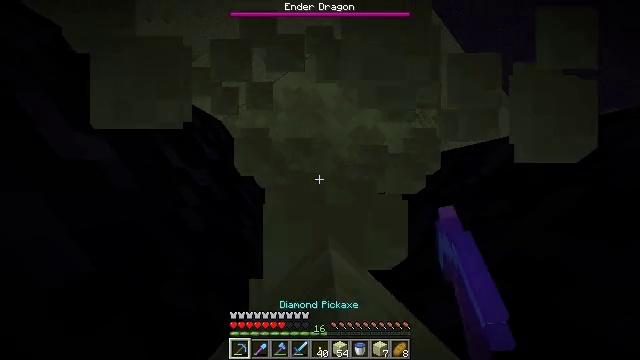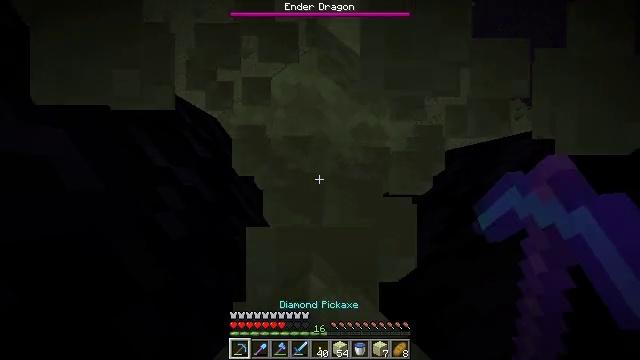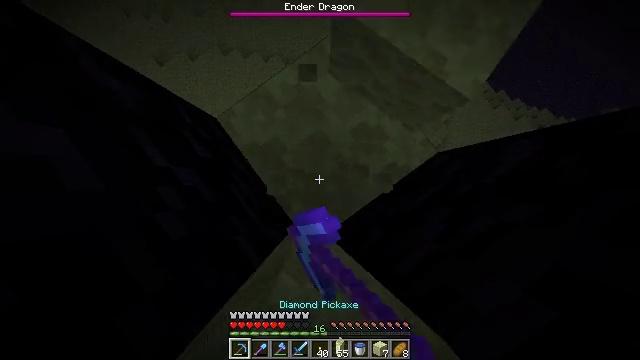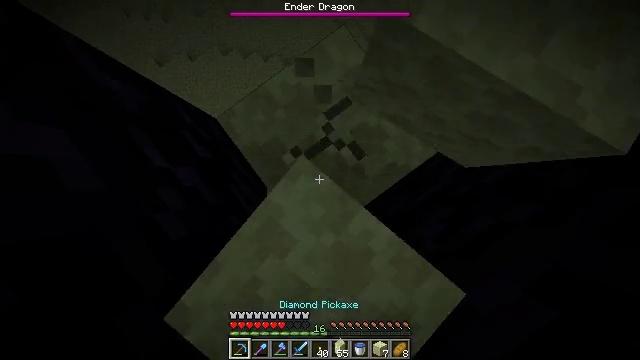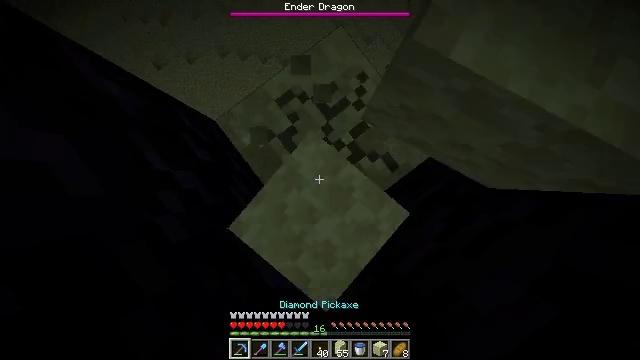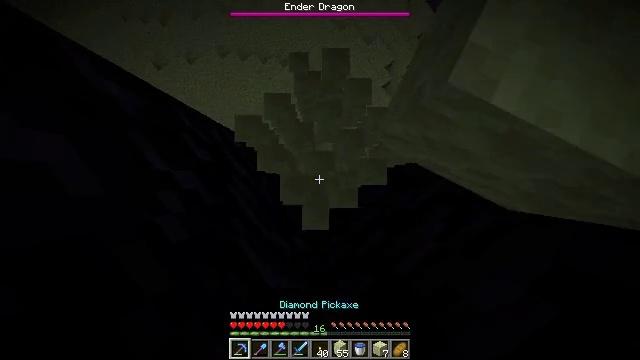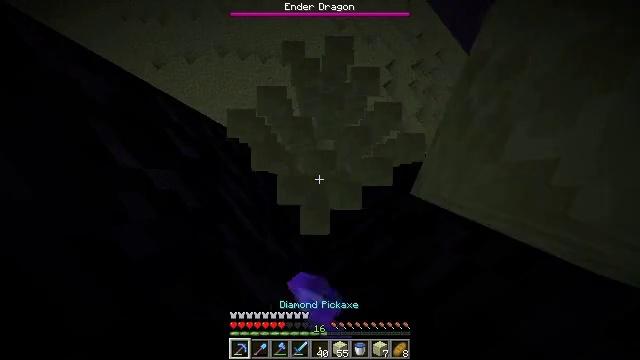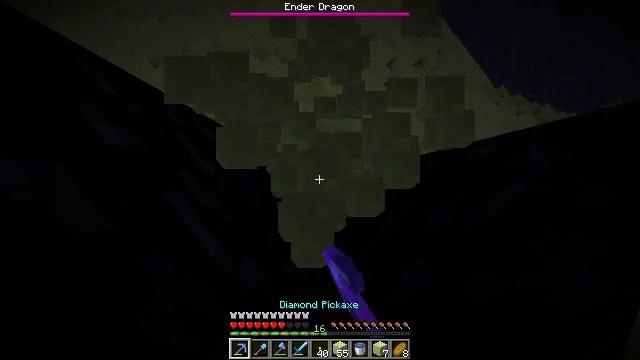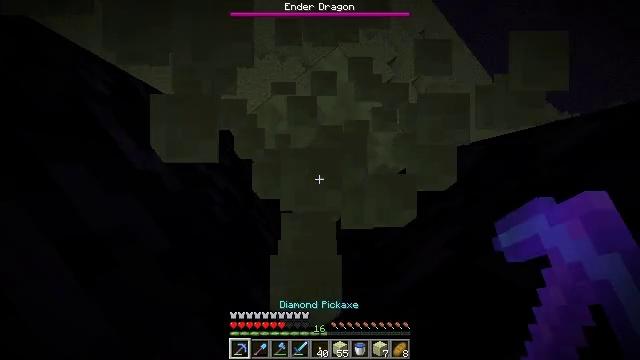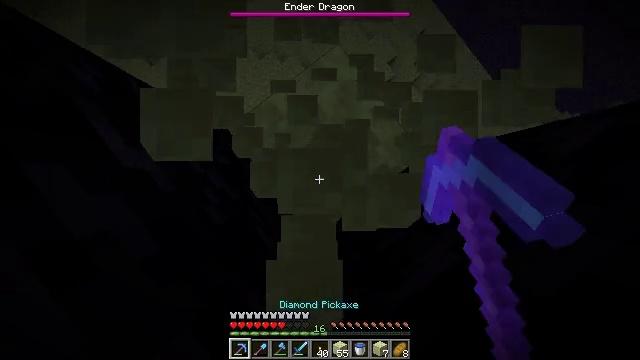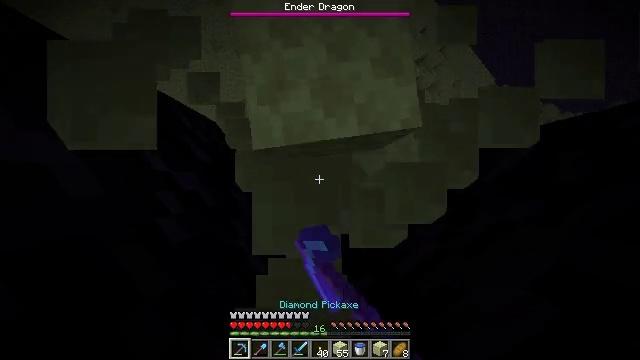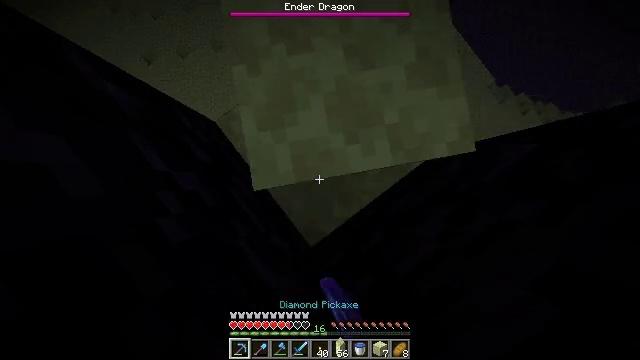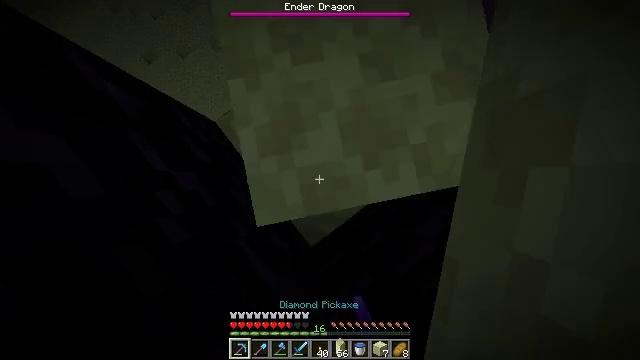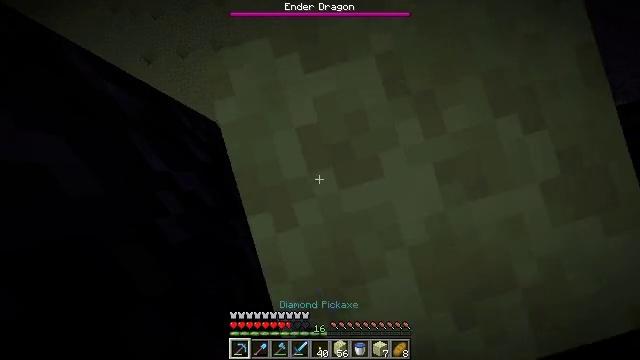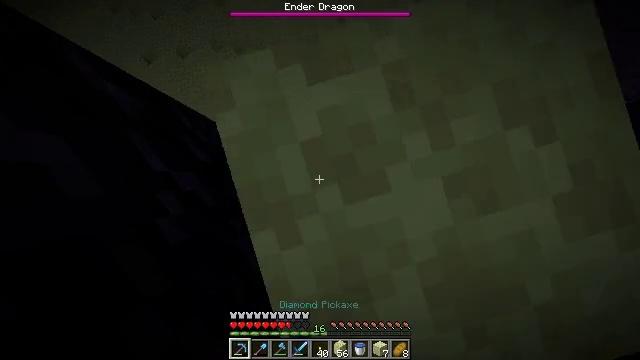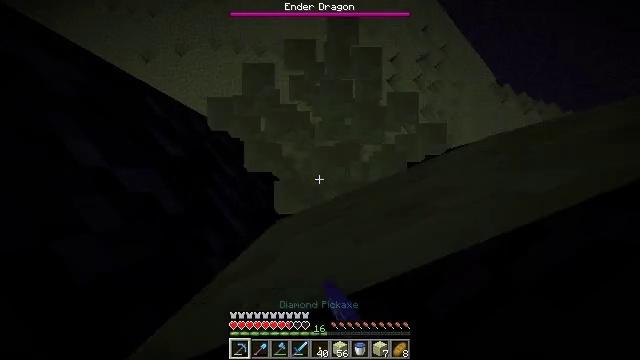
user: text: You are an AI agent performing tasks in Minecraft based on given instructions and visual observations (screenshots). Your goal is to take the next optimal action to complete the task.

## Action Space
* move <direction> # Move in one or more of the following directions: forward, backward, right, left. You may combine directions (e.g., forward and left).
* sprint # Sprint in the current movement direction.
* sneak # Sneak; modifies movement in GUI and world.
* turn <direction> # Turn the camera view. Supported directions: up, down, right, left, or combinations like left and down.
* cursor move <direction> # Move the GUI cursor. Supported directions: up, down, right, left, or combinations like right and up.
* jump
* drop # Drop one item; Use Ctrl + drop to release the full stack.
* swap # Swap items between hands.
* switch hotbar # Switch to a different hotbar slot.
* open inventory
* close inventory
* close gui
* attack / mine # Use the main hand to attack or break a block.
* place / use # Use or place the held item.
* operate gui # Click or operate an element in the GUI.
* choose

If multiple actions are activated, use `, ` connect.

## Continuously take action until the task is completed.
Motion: motion action
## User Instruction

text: Mine the end stone in the End dimension.
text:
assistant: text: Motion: attack / mine
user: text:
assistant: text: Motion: attack / mine
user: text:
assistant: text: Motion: attack / mine
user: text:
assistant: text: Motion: attack / mine
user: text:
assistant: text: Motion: attack / mine
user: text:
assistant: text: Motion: attack / mine
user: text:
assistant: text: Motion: attack / mine
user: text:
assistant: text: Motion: attack / mine
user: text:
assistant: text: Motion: attack / mine
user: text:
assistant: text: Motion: attack / mine
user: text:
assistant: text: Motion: attack / mine
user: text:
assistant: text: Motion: attack / mine
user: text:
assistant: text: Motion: attack / mine
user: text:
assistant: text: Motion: attack / mine
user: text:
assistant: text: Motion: attack / mine
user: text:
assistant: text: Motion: attack / mine
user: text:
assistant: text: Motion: turn down, attack / mine
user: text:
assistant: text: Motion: attack / mine
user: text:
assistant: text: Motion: attack / mine
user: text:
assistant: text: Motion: attack / mine
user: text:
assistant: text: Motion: attack / mine
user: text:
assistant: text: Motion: attack / mine
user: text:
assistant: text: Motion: attack / mine
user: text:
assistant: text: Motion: attack / mine
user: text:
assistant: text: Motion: attack / mine
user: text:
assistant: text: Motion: attack / mine
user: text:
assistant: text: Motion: attack / mine
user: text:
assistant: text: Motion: attack / mine
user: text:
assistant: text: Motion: attack / mine
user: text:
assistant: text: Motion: attack / mine